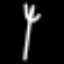
Label: fork